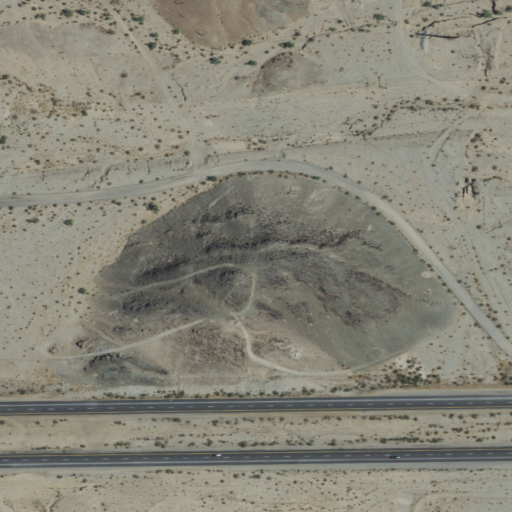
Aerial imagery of mountain in California named Black Rock containing shrub, low intensity development, medium intensity development, and open development